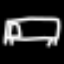
Label: bed